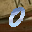
Label: 0